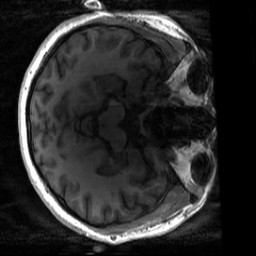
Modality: T1w
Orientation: axial
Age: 25
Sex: female
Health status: healthy
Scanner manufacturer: siemens
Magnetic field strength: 3 T
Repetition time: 2 s
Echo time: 0.00232 s